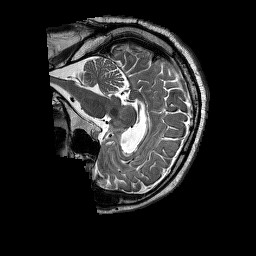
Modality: T2w
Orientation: sagittal
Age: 46
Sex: male
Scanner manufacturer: siemens
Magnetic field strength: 3 T
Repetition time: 3.2 s
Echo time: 0.213 s